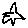
Label: star